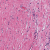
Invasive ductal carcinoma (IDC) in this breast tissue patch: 1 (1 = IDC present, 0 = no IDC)